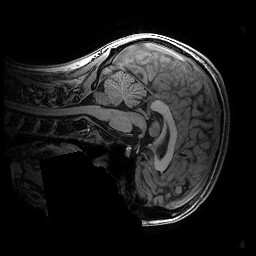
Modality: T1w
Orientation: sagittal
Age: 18
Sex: female
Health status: ill
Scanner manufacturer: ge
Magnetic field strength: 3 T
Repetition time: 0.007664 s
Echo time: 0.00342 s